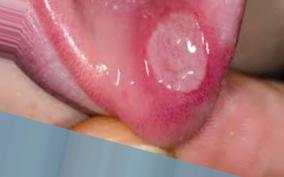
Condition: Mouth Ulcer